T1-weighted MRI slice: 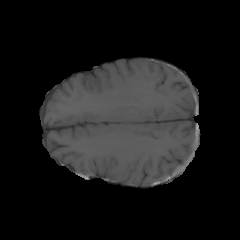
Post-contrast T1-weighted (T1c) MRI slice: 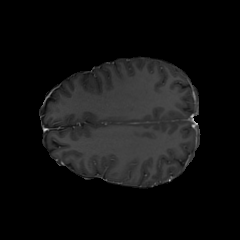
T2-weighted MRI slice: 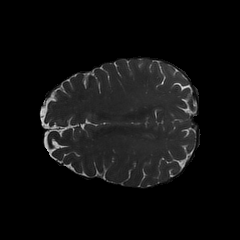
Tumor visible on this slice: no